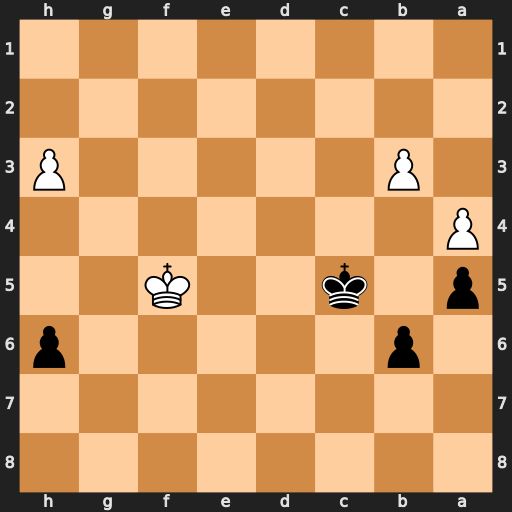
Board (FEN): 8/8/1p5p/p1k2K2/P7/1P5P/8/8
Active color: b
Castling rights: -
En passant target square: -
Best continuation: Kb4 Kg6 Kxb3 Kxh6 Kxa4